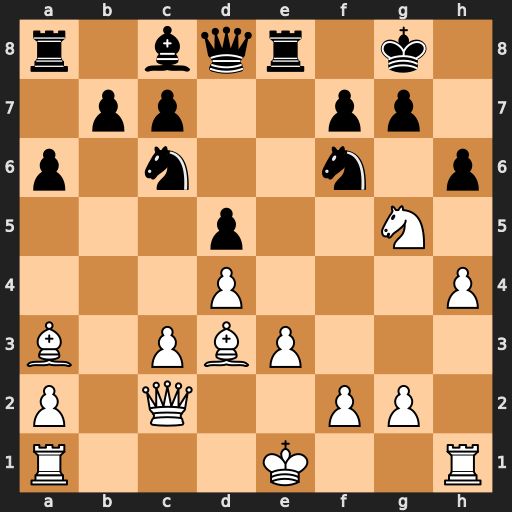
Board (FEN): r1bqr1k1/1pp2pp1/p1n2n1p/3p2N1/3P3P/B1PBP3/P1Q2PP1/R3K2R
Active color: w
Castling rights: KQ
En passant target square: -
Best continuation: Bh7+ Nxh7 Qxh7#